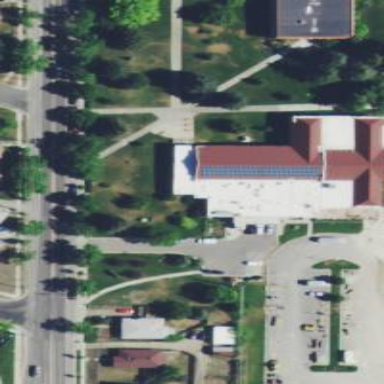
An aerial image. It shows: College building.